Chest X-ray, AP view. Patient: 81 years old, sex F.
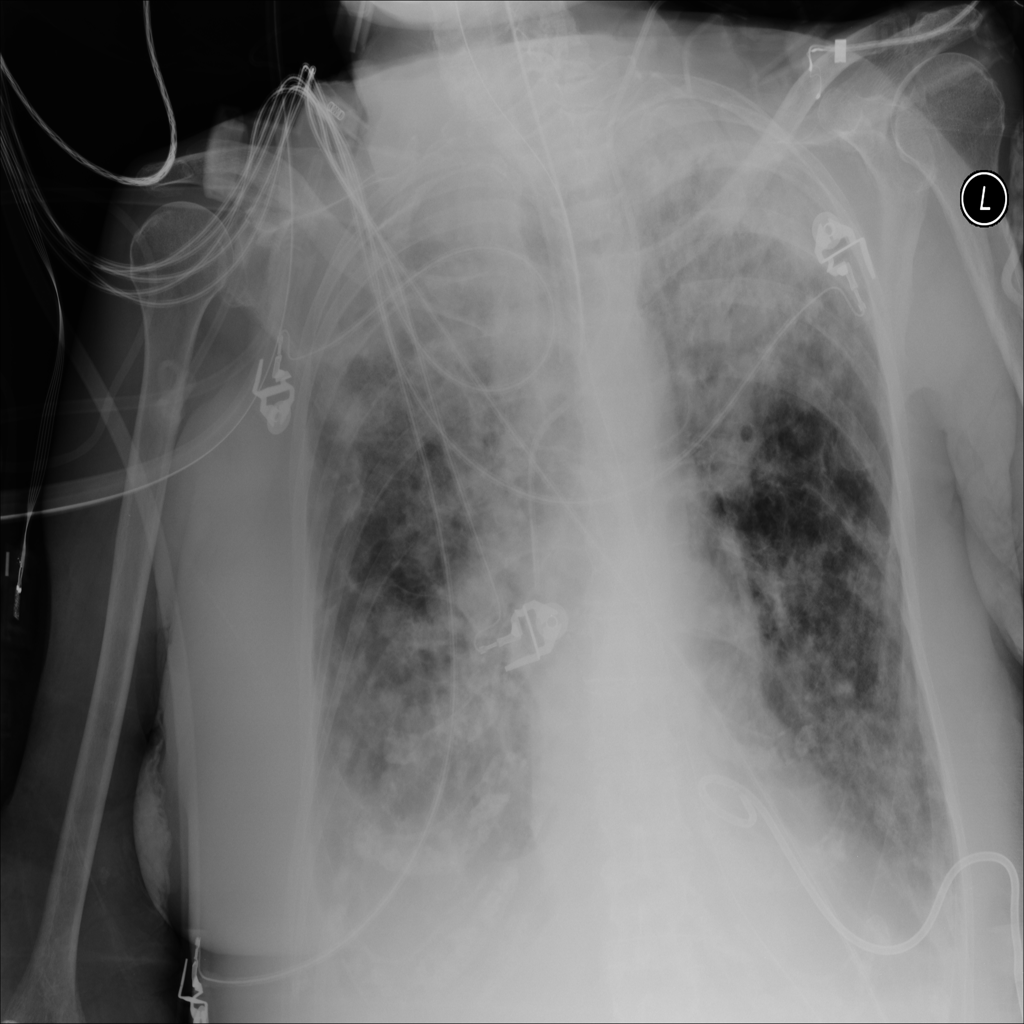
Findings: Effusion, Infiltration